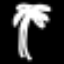
Label: palm tree